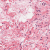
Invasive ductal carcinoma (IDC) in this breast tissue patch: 0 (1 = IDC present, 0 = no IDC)